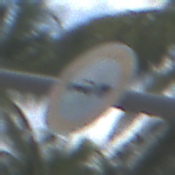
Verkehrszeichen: VerbotPersonenkraftwagenMitAnhaenger
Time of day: MorningAfternoon
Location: Outdoor (Suburban)
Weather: PartlyCloudy
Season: NotSpecified
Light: Natural